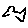
Label: bird